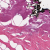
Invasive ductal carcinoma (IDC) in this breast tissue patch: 0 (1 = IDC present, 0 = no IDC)